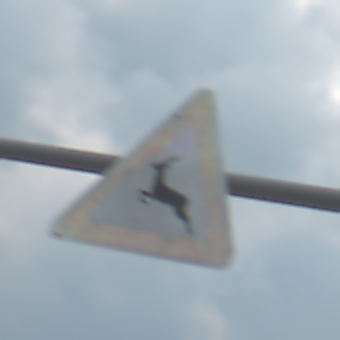
Verkehrszeichen: WildwechselRechts
Umgebung: Outdoor, Nature
Tageszeit: MorningAfternoon
Wetter: PartlyCloudy
Licht: Natural
Jahreszeit: NotSpecified
Kontrast: LowContrast